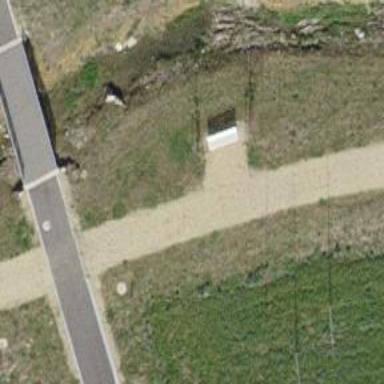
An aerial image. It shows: Brown bench.